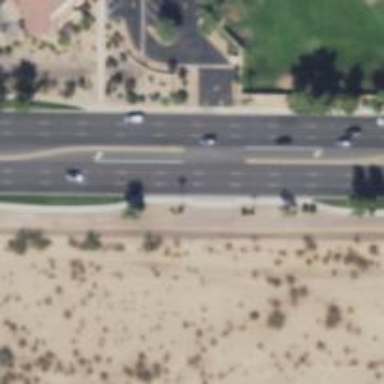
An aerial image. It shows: Asphalt road with primary link designation.